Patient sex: M
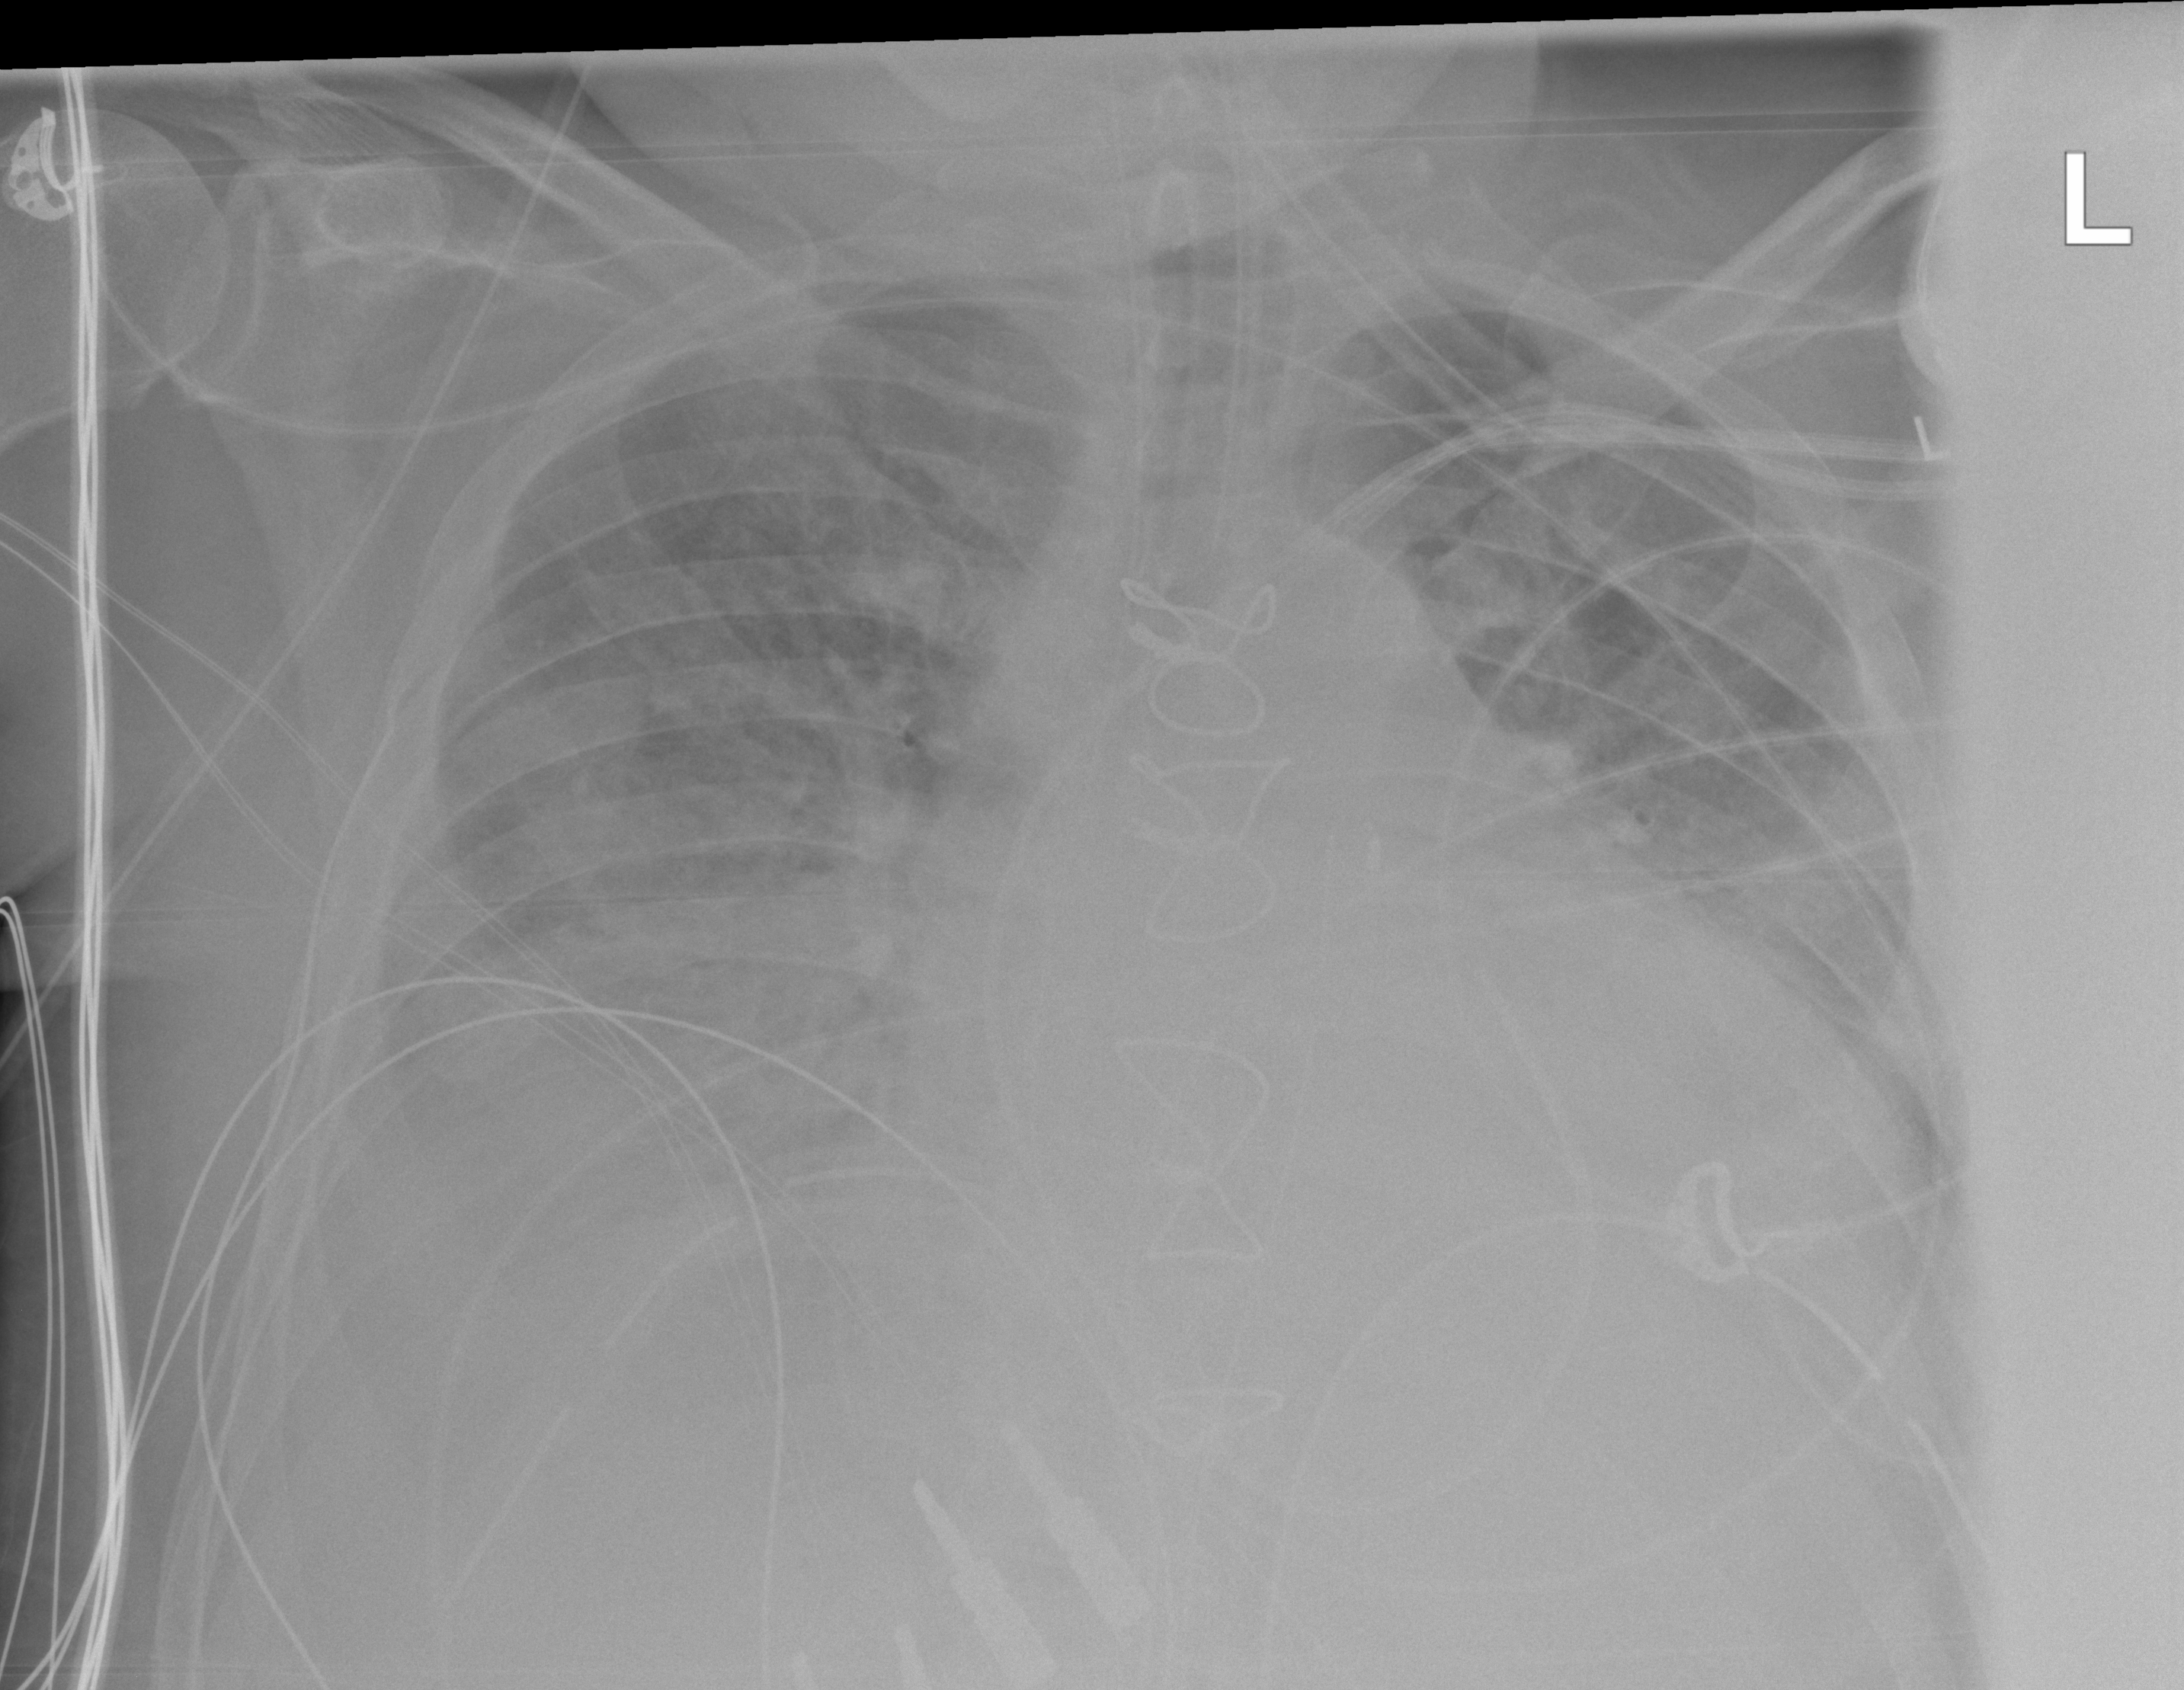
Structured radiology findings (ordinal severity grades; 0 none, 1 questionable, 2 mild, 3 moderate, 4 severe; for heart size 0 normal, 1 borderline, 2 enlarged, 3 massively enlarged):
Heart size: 2
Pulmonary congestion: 2
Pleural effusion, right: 3
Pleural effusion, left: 2
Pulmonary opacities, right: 2
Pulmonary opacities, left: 2
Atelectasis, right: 2
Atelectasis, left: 2